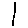
Label: line